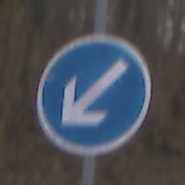
Verkehrszeichen: VorgeschriebeneVorbeifahrtLinks
Umgebung: Outdoor, Nature
Tageszeit: MorningAfternoon
Wetter: Overcast
Licht: Natural
Jahreszeit: Autumn
Kontrast: LowContrast